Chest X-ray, PA view. Patient: 39 years old, sex M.
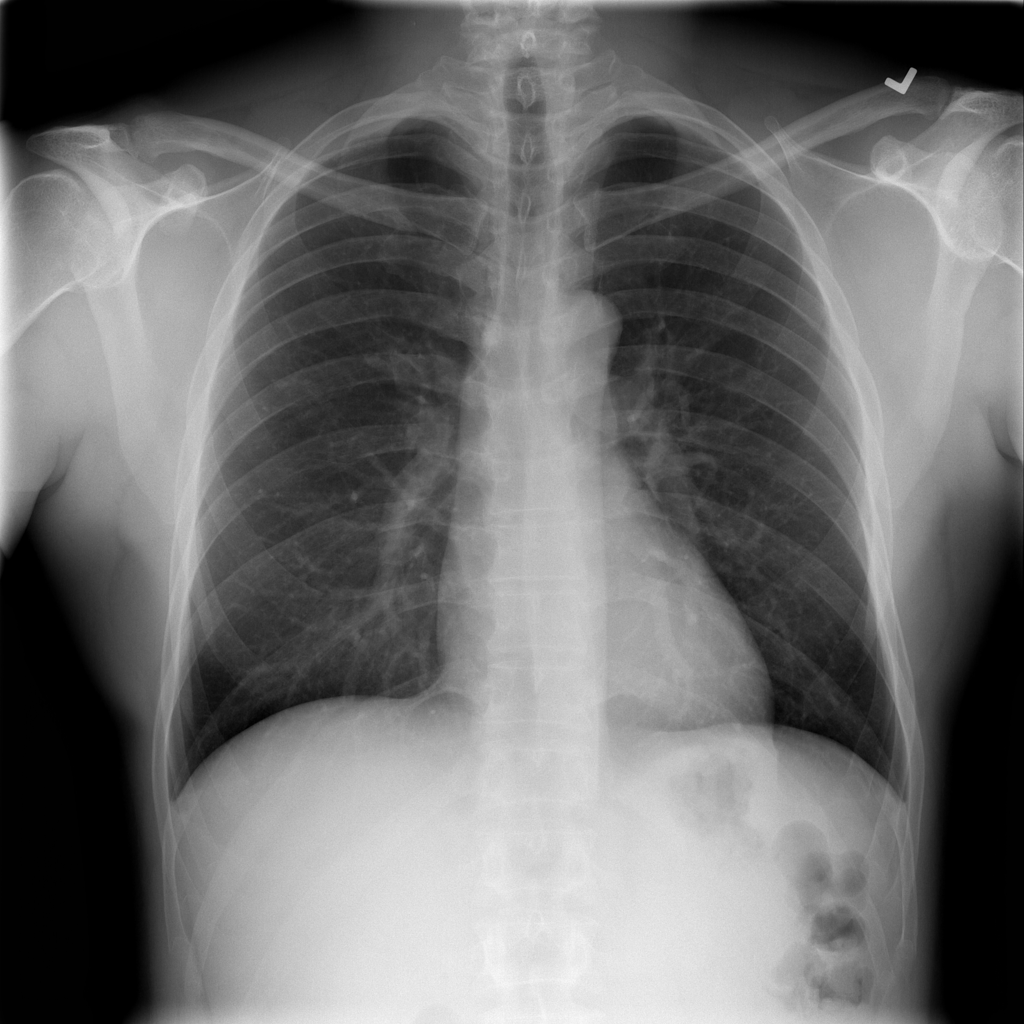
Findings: No Finding